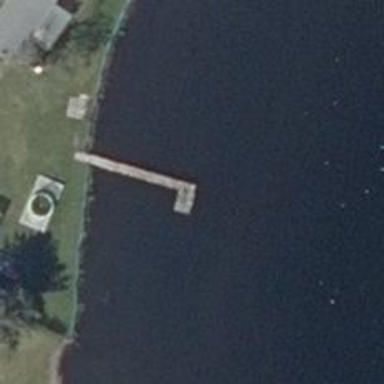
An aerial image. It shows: Man-made pier.